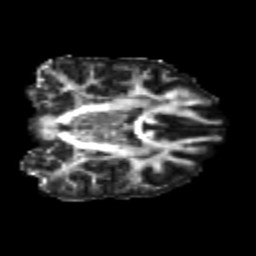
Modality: FA
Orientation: coronal
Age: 24
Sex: female
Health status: healthy
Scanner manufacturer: philips
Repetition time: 7.385 s
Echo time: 0.08599 s